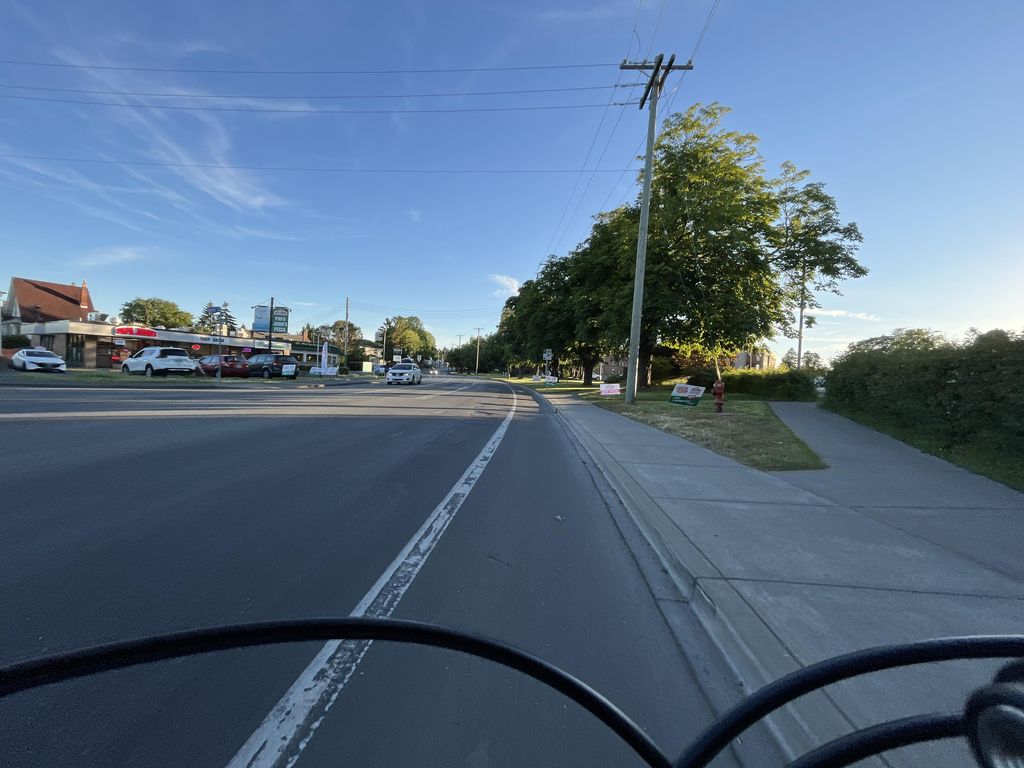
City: victoria